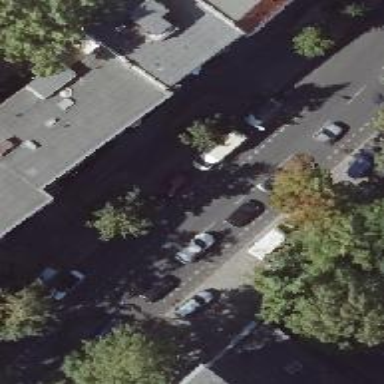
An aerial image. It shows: Tertiary road with asphalt surface. It has separate sidewalks and parallel parking lanes on both sides. There are designated lanes for cyclists on both sides of the road. The parking on the left is on-street while the parking on the right is street-side.